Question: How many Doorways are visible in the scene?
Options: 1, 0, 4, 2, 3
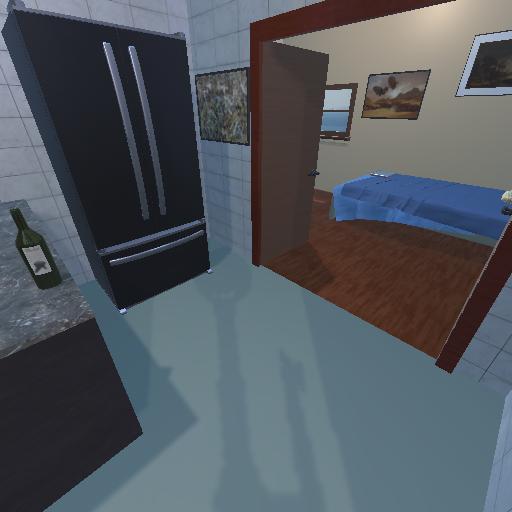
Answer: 1